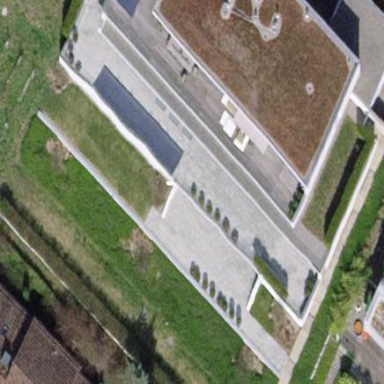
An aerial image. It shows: Building with flat roof.